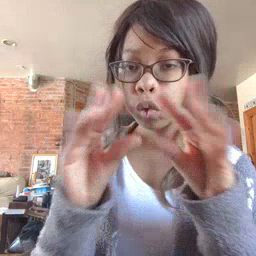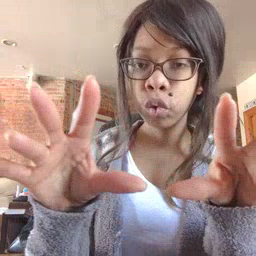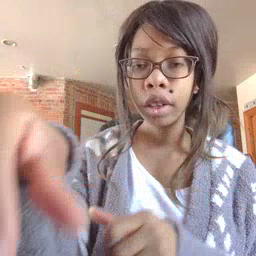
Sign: blow